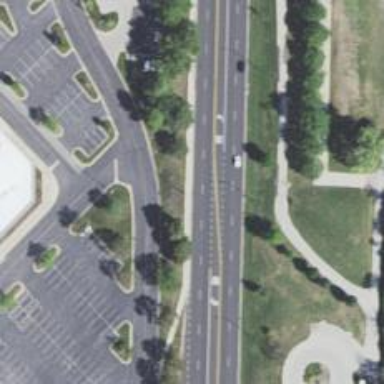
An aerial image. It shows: Secondary road with asphalt surface.